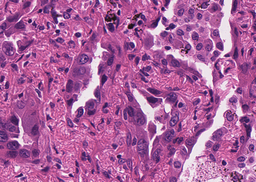
Tumor epithelial tissue: yes
Tumor-associated stroma tissue: yes
Normal tissue: no